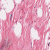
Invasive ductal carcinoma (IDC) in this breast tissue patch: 0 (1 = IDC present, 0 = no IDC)